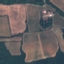
Land use / land cover class: PermanentCrop